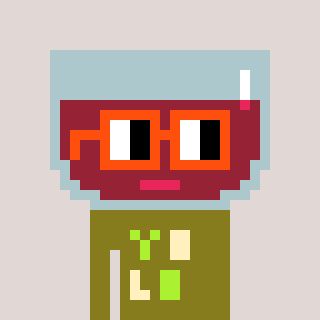
a pixel art character with square orange glasses, a wine-shaped head and a gunk-colored body on a warm background